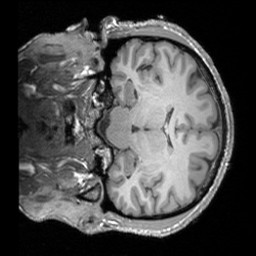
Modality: T1w
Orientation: coronal
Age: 31
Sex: male
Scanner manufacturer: siemens
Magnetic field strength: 3 T
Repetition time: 1.9 s
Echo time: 0.00252 s